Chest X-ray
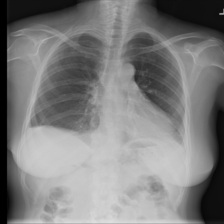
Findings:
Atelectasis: negative
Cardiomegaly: negative
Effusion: negative
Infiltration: negative
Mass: negative
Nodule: negative
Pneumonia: negative
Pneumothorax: negative
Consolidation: negative
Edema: negative
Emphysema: negative
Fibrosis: negative
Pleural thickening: negative
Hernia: negative